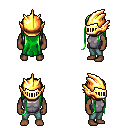
a pixel art fantasy rpg character, male body template, human, dark skin, steel chest armor, teal pants, green extra-long hairstyle, gold helm, four views (front, back, left, right), 2x2 character sprite sheet, small pixel art, hard edges, no anti-aliasing